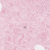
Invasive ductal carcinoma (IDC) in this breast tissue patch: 0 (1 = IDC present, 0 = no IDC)